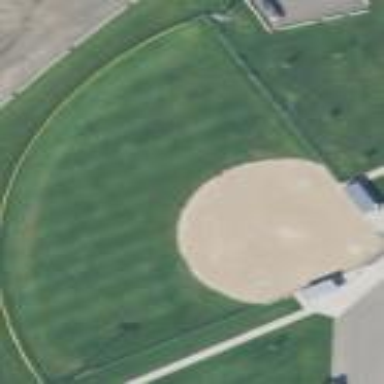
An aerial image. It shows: Baseball pitch for leisure land.